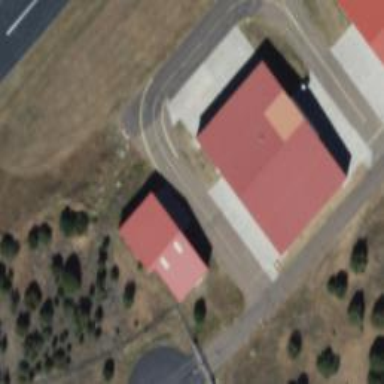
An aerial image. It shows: Hangar building located at airport.